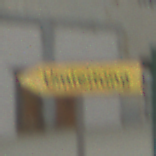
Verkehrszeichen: UmleitungswegweiserLinksweisend
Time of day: MorningAfternoon
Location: Outdoor (Suburban)
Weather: PartlyCloudy
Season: NotSpecified
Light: Natural